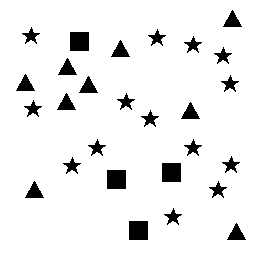
Squares: 4
Triangles: 9
Stars: 14
Total shapes: 27